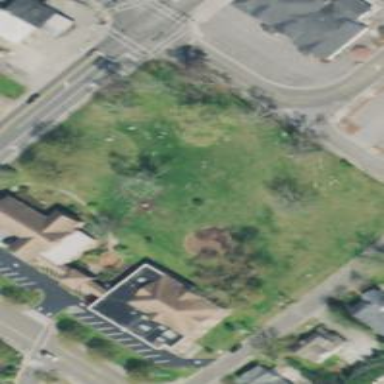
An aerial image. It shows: Cemetery.